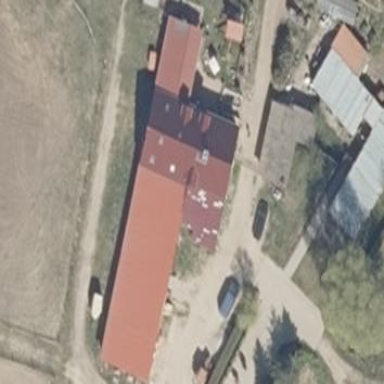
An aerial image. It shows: Farm building.